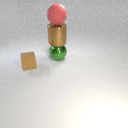
large brown metal cylinder below large red rubber sphere